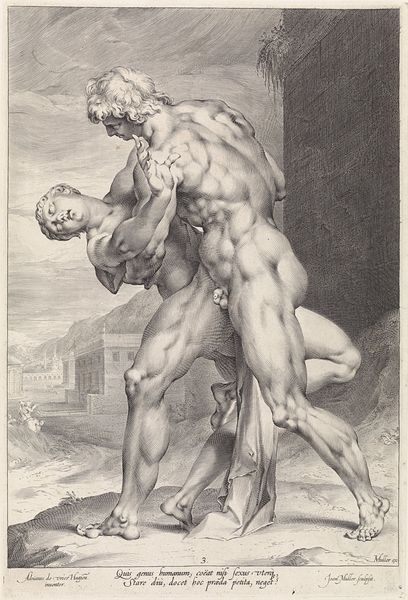
Titel: Roof van een Sabijnse vrouw, zijaanzicht
Künstler: Jan Harmensz. Muller
Standort: Amsterdam
Institution: Rijksmuseum
Schlagwörter: hand, kampf, mann, fluss, marmor, männer, nacht, straße, zeichnung, gebäude, haus, tuch, tot, haare, mauer, fingernägel, muskel, genital, zeichnug, muskleln